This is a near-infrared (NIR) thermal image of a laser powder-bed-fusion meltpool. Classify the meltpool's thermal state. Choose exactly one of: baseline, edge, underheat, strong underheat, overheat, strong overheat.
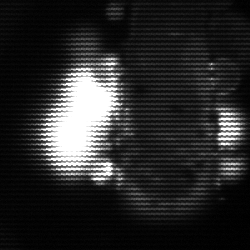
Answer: strong underheat